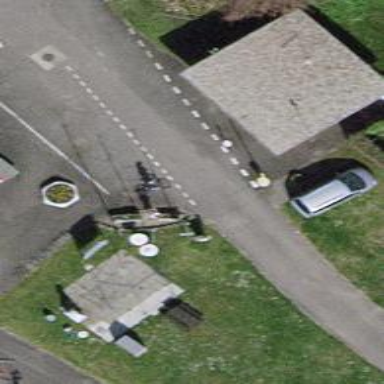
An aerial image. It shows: Lift gate barrier.